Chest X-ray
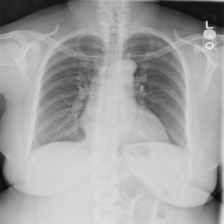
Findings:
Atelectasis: negative
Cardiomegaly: negative
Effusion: negative
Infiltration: negative
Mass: negative
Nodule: negative
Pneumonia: negative
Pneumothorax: negative
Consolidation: negative
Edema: negative
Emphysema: negative
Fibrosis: negative
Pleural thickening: negative
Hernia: negative